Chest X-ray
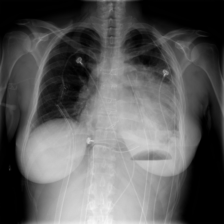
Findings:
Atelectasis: negative
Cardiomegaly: negative
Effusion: negative
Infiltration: negative
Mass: negative
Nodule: negative
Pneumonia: negative
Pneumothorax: negative
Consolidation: negative
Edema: negative
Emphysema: negative
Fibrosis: negative
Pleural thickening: negative
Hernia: negative